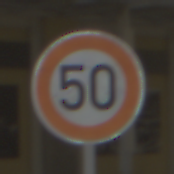
Verkehrszeichen: Geschwindigkeit50
Umgebung: Outdoor, Urban
Tageszeit: MorningAfternoon
Wetter: PartlyCloudy
Licht: Natural
Jahreszeit: NotSpecified
Kontrast: HighContrast